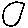
Label: circle